Question: I have a fairly complex application at this point, and feel as though the way I am handling data is not up to scratch.
So I have started taking some steps towards making my app more MVC friendly.
The first of which, I have gone from having inline parser methods in all of my ViewControllers to creating a dedicated parser class.
Its not hard to call I just set up the class then call the initializer method I have made which I pass the data to for my request.. everything in my object class works sweet I get a whole bunch of return data from the server that I am parsing.. but then this is where I get abit lost.
How do I get that data back to the ViewController that called it? I have worked a little with protocols and delegates.. but I dont know how that would fit into this.
Here is an graphical example of what I am trying to achieve.

So as above View controller calls the initalization method of the object class which connects to the DB downloads the data, and then parses that data. The issue I am having is how do I then get that data to ViewController2..
what is the most appropriate and future proof way of doing this?
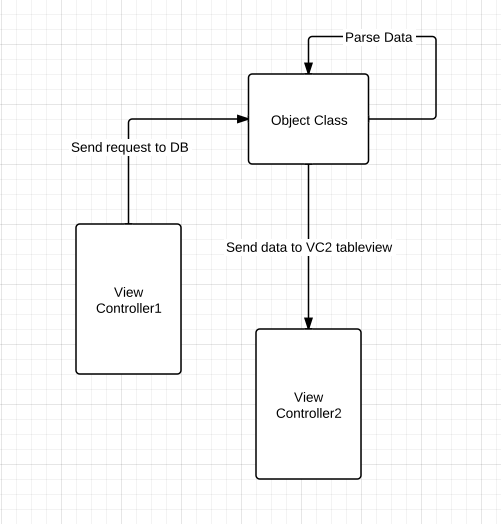
Answer: A custom -'init' method does wonders. For instance, I needed to instantiate and push a picker preloaded with the array from the previous screen, so I defined '-(id)initWithArray:(NSArray*)array' in the second view, then just called 'secondView = [[SecondView alloc]initWithArray:_population];' then pushed it. Remember to get ownership of any object you pass before it is deallocated and destroyed!